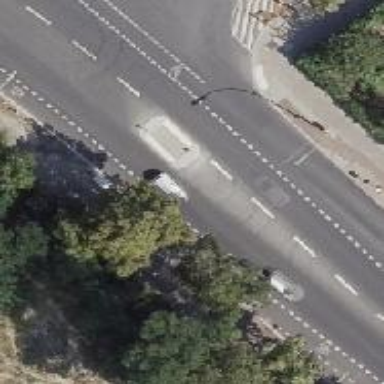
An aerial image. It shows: Unmarked crossing with pedestrian island and curb extensions on both sides.